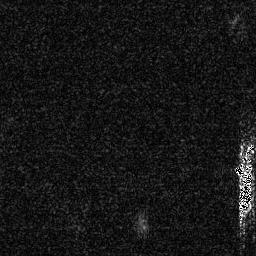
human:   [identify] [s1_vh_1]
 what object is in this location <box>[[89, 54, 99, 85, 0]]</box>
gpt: <ref>1 large ship at the bottom right</ref>